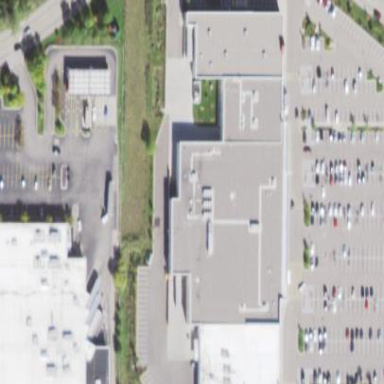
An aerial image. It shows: Building.